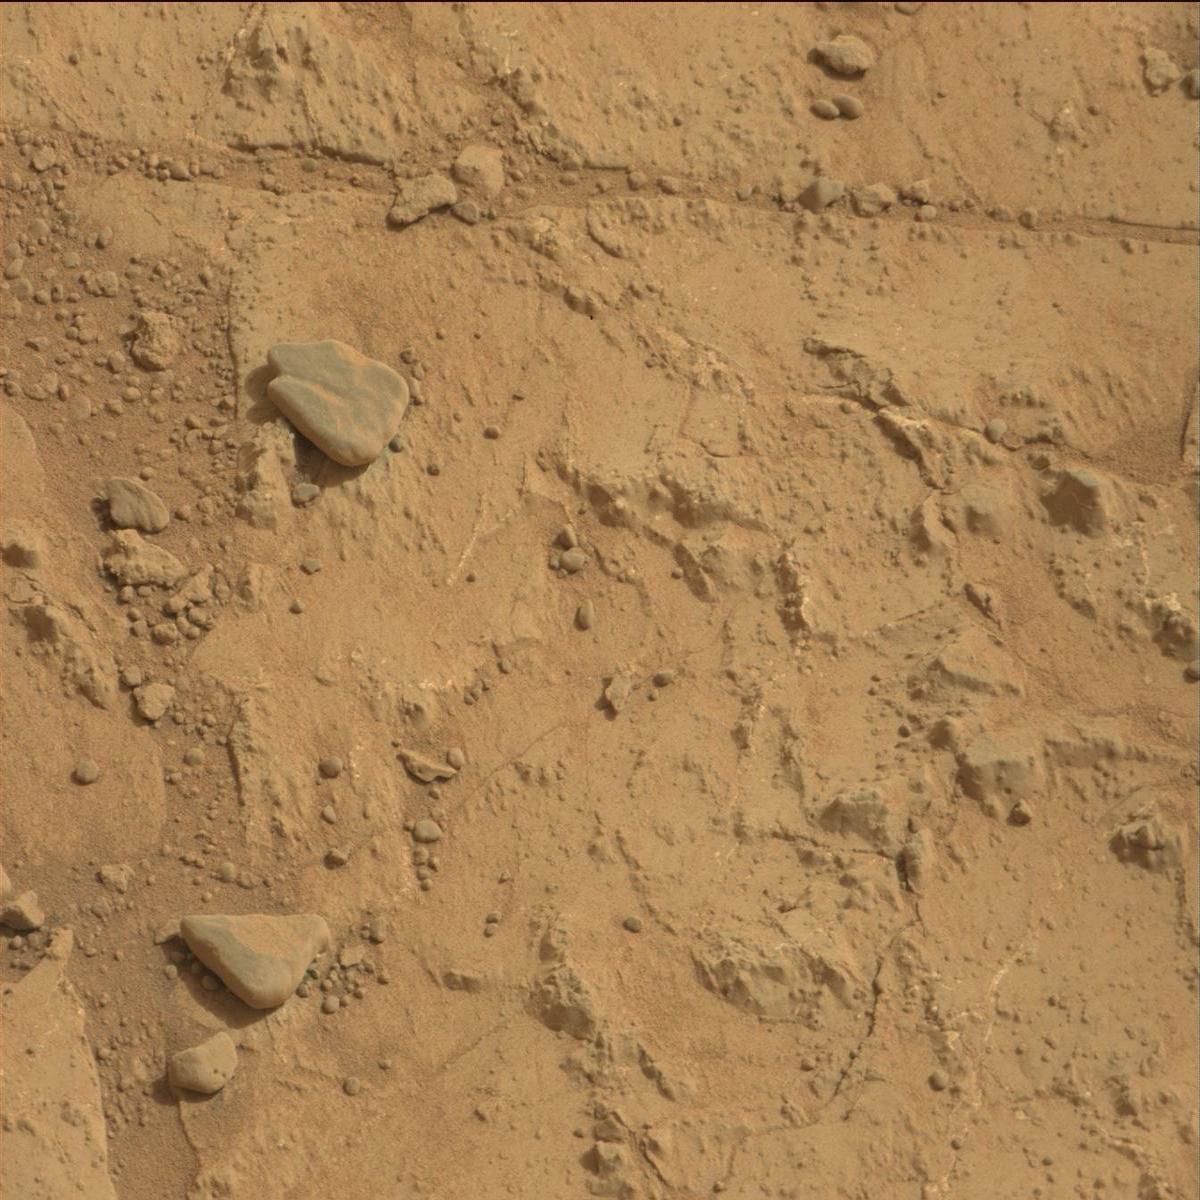
Terrain classes present: Bedrock, Rock, Sand / Soil